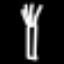
Label: fork